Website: macys
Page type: stored-credit-cards
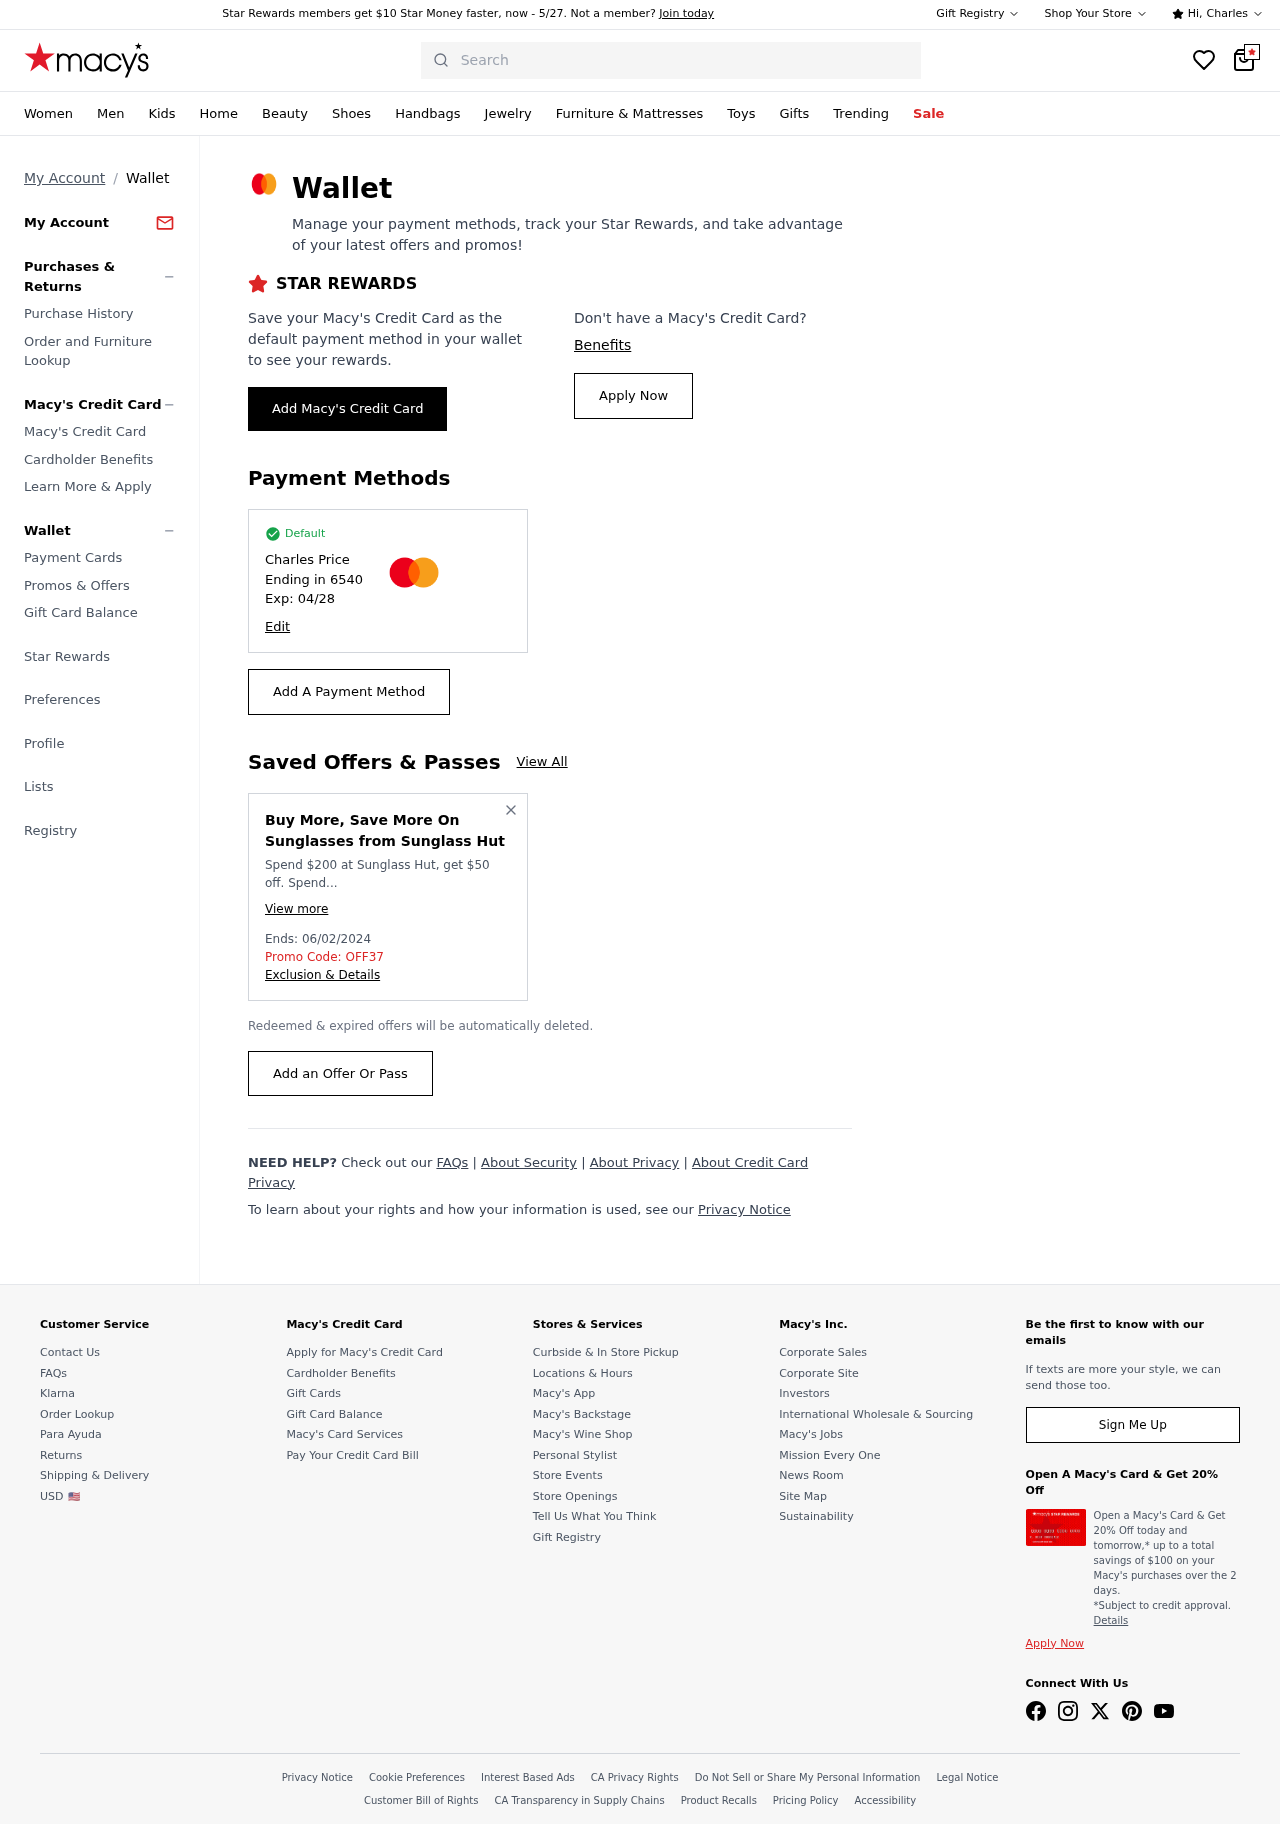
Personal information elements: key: PII_CARD_EXPIRY
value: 04/28
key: PII_CARD_LAST4
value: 6540
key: PII_FIRSTNAME
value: Charles
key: PII_FULLNAME
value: Charles Price
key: PII_PROMO_CODE
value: OFF37
Search elements: key: HEADER_SEARCH
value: Search